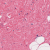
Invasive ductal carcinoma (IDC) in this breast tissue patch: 0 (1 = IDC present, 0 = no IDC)